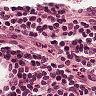
Metastatic tissue present: no